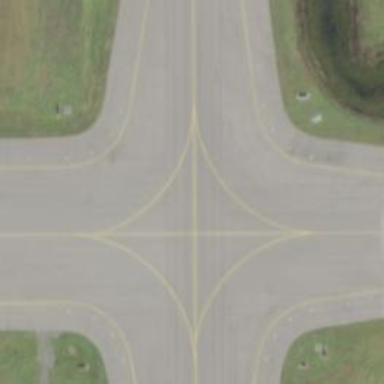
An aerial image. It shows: Image of taxiway at airport.